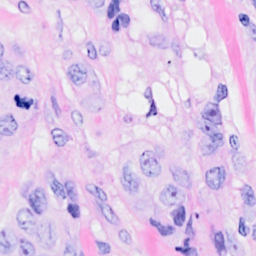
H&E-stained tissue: Breast